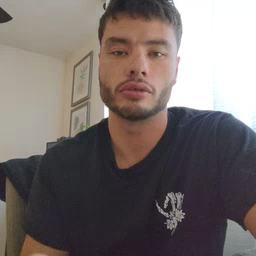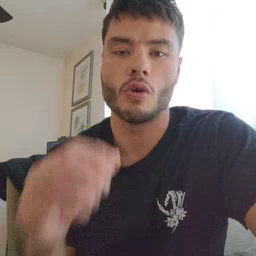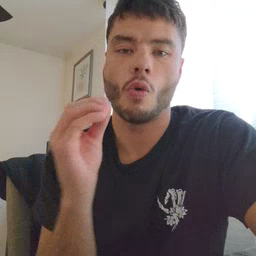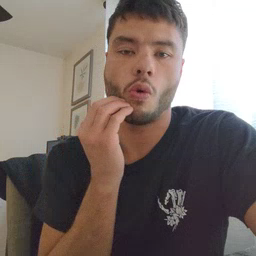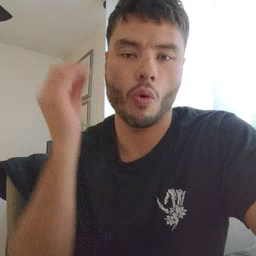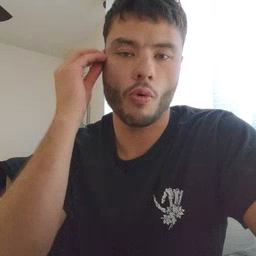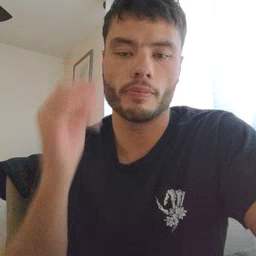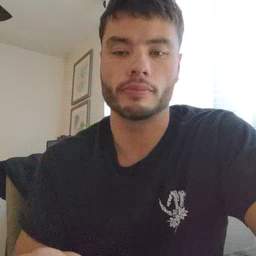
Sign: home